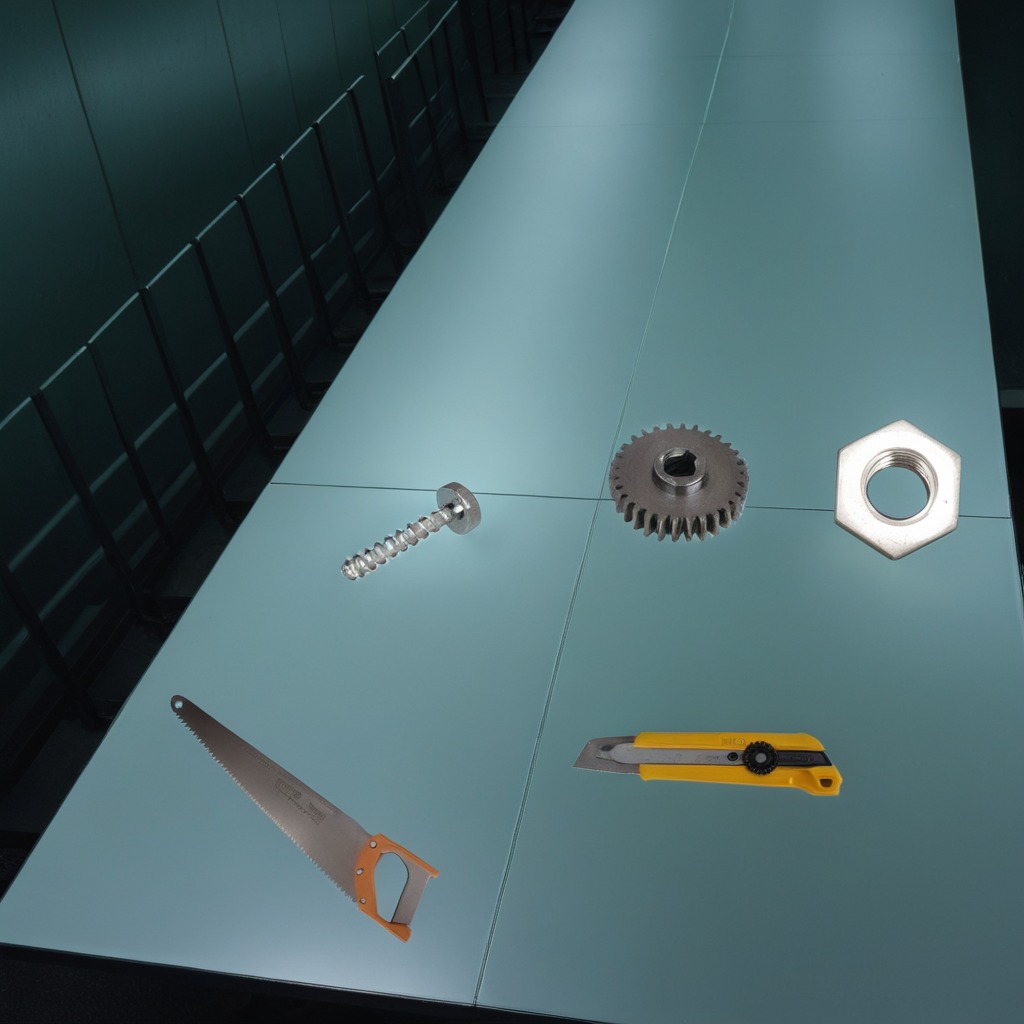
A steel gear with teeth, a utility knife, a metal machine screw, a handheld metal saw, and a metal nut are lying on a clean empty table in a railway signal maintenance room.